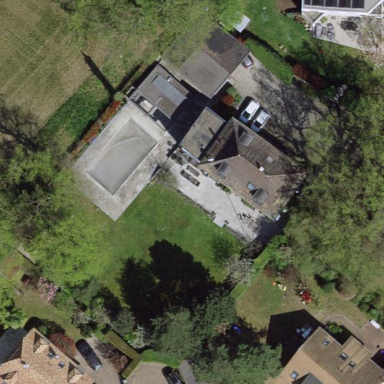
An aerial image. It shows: Garden enclosed by fence.